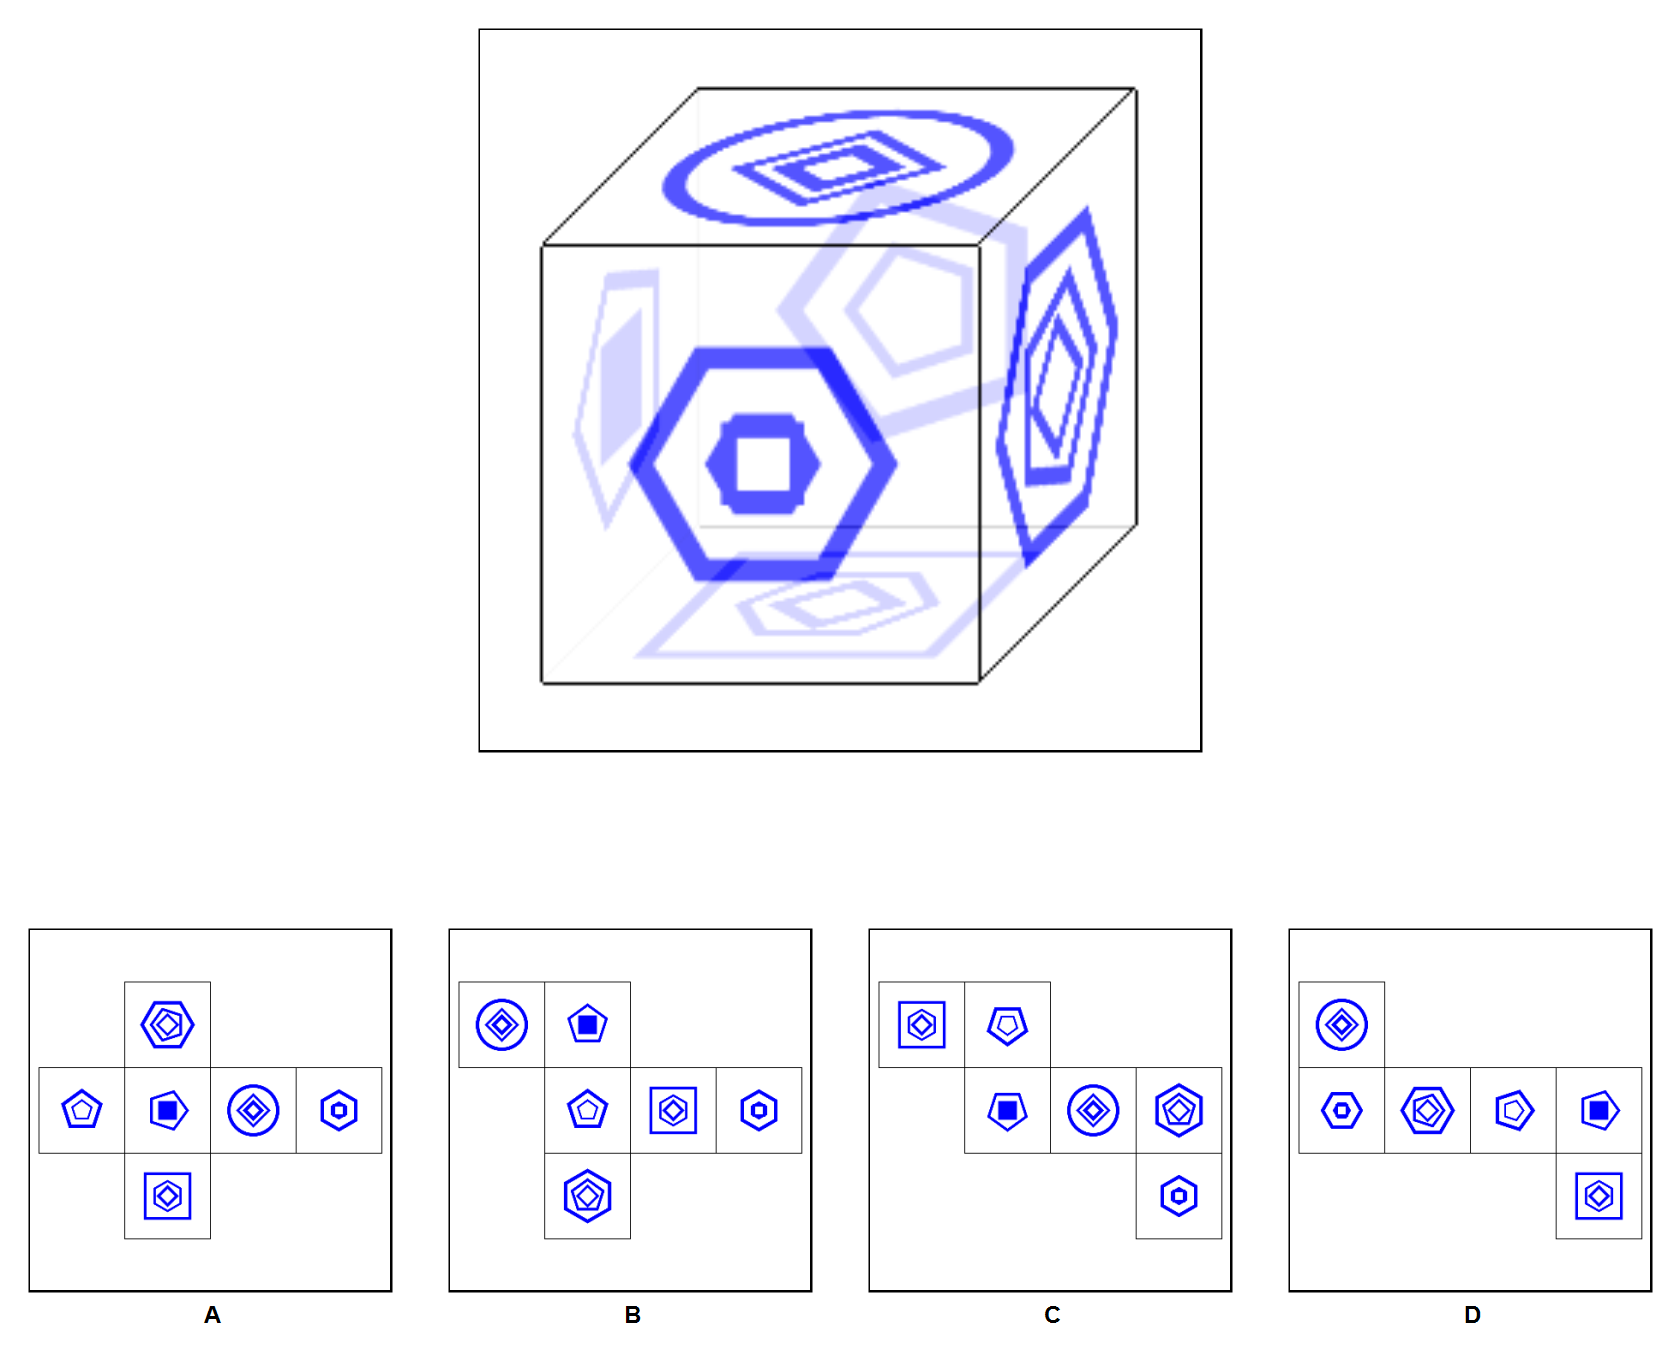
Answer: A